Question: I am trying to get all rows from table. I could do that job properly. But the problem comes when I put each row values as percentage and tried to sum the percentage. For example, I am using the following query to output all the rows:
'''
SELECT SUM( Mark_score ) / SUM( Full_mark ) *50 AS Score
FROM nuexam
WHERE regd = '22'
GROUP BY subject
'''
With the above query I got the following output:

I want to sum total of this 'Score'. This is so far what I could output. Any help is very much appreciated. I will also welcome the php solution.
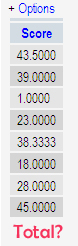
Answer: Simply running a nested query should work:
'''
SELECT SUM(s) as Score
FROM (SELECT SUM( Mark_score ) / SUM( Full_mark ) *50 AS s
FROM nuexam
WHERE regd = '22'
GROUP BY subject) table
'''